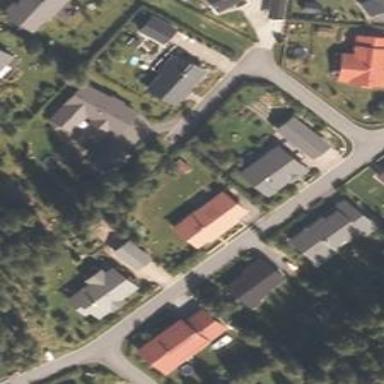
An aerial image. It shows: Charming neighbourhood.